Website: home-depot
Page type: cross-sells
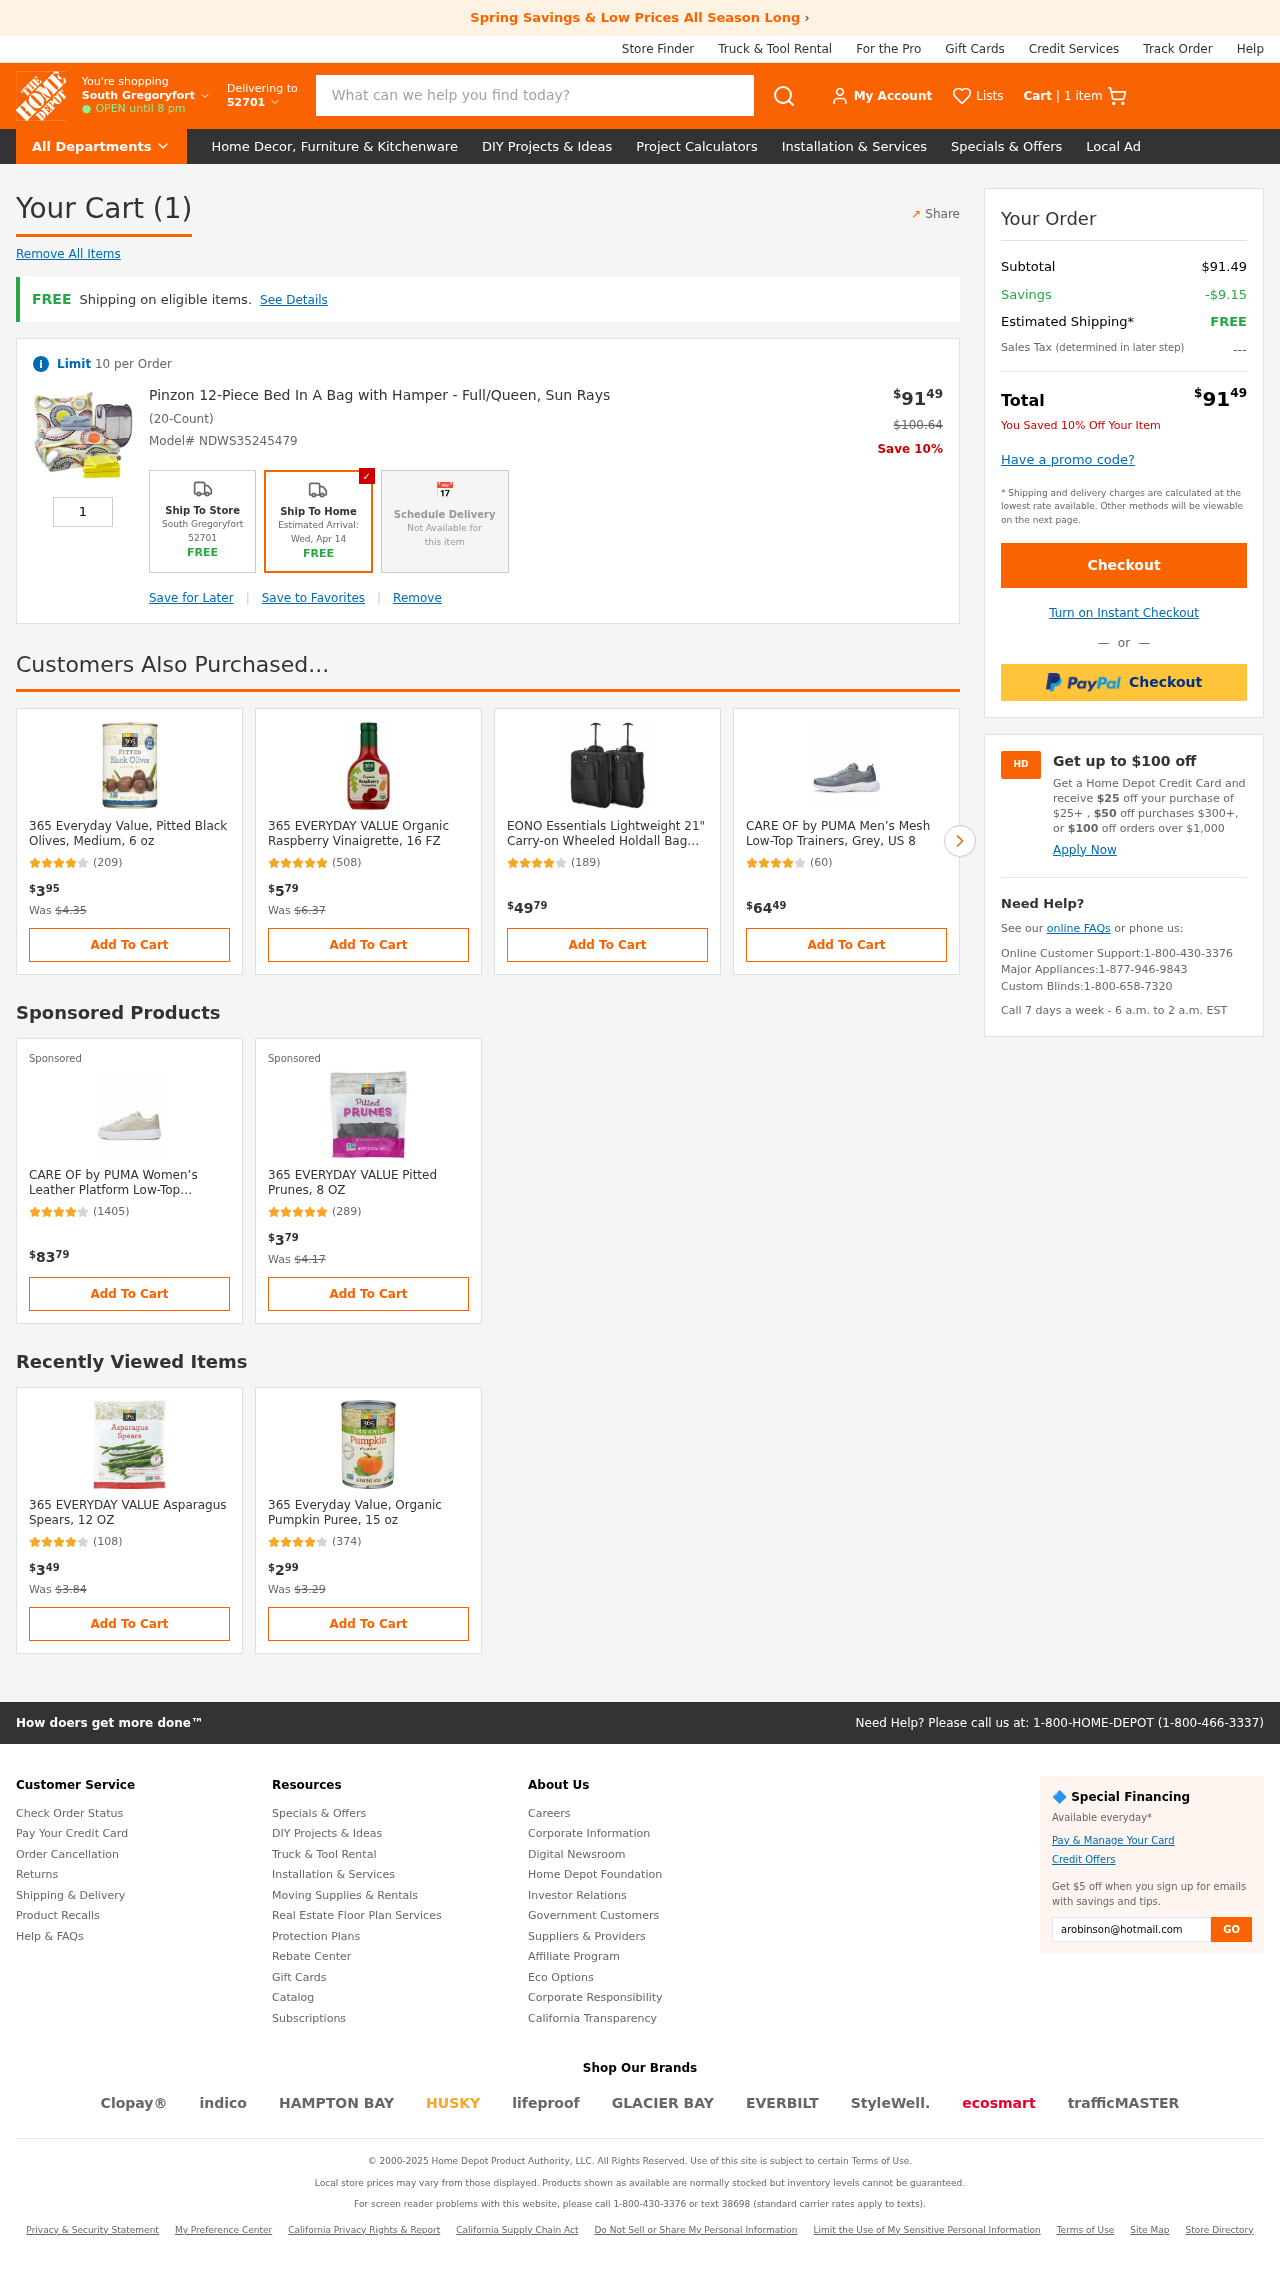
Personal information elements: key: PII_LOCATION1_CITY
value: South Gregoryfort
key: PII_POSTCODE
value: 52701
Product elements: key: PRODUCT1_NAME
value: Pinzon 12-Piece Bed In A Bag with Hamper - Full/Queen, Sun Rays
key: PRODUCT1_PRICE
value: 91.49
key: PRODUCT1_QUANTITY
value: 1
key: PRODUCT1_ORIGINAL_PRICE
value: $100.64
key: PRODUCT2_NAME
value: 365 Everyday Value, Pitted Black Olives, Medium, 6 oz
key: PRODUCT2_NUM_RATINGS
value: (209)
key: PRODUCT2_PRICE
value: $395
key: PRODUCT3_NAME
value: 365 EVERYDAY VALUE Organic Raspberry Vinaigrette, 16 FZ
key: PRODUCT3_NUM_RATINGS
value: (508)
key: PRODUCT3_PRICE
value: $579
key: PRODUCT4_NAME
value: EONO Essentials Lightweight 21" Carry-on Wheeled Holdall Bag with Suitcase for Ryanair, easyjet, Bri
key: PRODUCT4_NUM_RATINGS
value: (189)
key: PRODUCT4_PRICE
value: $4979
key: PRODUCT5_NAME
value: CARE OF by PUMA Men’s Mesh Low-Top Trainers, Grey, US 8
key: PRODUCT5_NUM_RATINGS
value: (60)
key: PRODUCT5_PRICE
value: $6449
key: PRODUCT6_NAME
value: CARE OF by PUMA Women’s Leather Platform Low-Top Trainers, Beige, US 11.5
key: PRODUCT6_NUM_RATINGS
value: (1405)
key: PRODUCT6_PRICE
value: $8379
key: PRODUCT7_NAME
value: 365 EVERYDAY VALUE Pitted Prunes, 8 OZ
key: PRODUCT7_NUM_RATINGS
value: (289)
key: PRODUCT7_PRICE
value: $379
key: PRODUCT8_NAME
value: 365 EVERYDAY VALUE Asparagus Spears, 12 OZ
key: PRODUCT8_NUM_RATINGS
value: (108)
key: PRODUCT8_PRICE
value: $349
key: PRODUCT9_NAME
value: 365 Everyday Value, Organic Pumpkin Puree, 15 oz
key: PRODUCT9_NUM_RATINGS
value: (374)
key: PRODUCT9_PRICE
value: $299
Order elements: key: ORDER_NUM_ITEMS
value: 1 item
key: ORDER_NUM_ITEMS
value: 1
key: ORDER_SKU
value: Model# NDWS35245479
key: ORDER_SUBTOTAL
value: $91.49
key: ORDER_SAVINGS
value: -$9.15
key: ORDER_TOTAL
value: $9149
Search elements: key: HEADER_SEARCH
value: What can we help you find today?